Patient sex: M
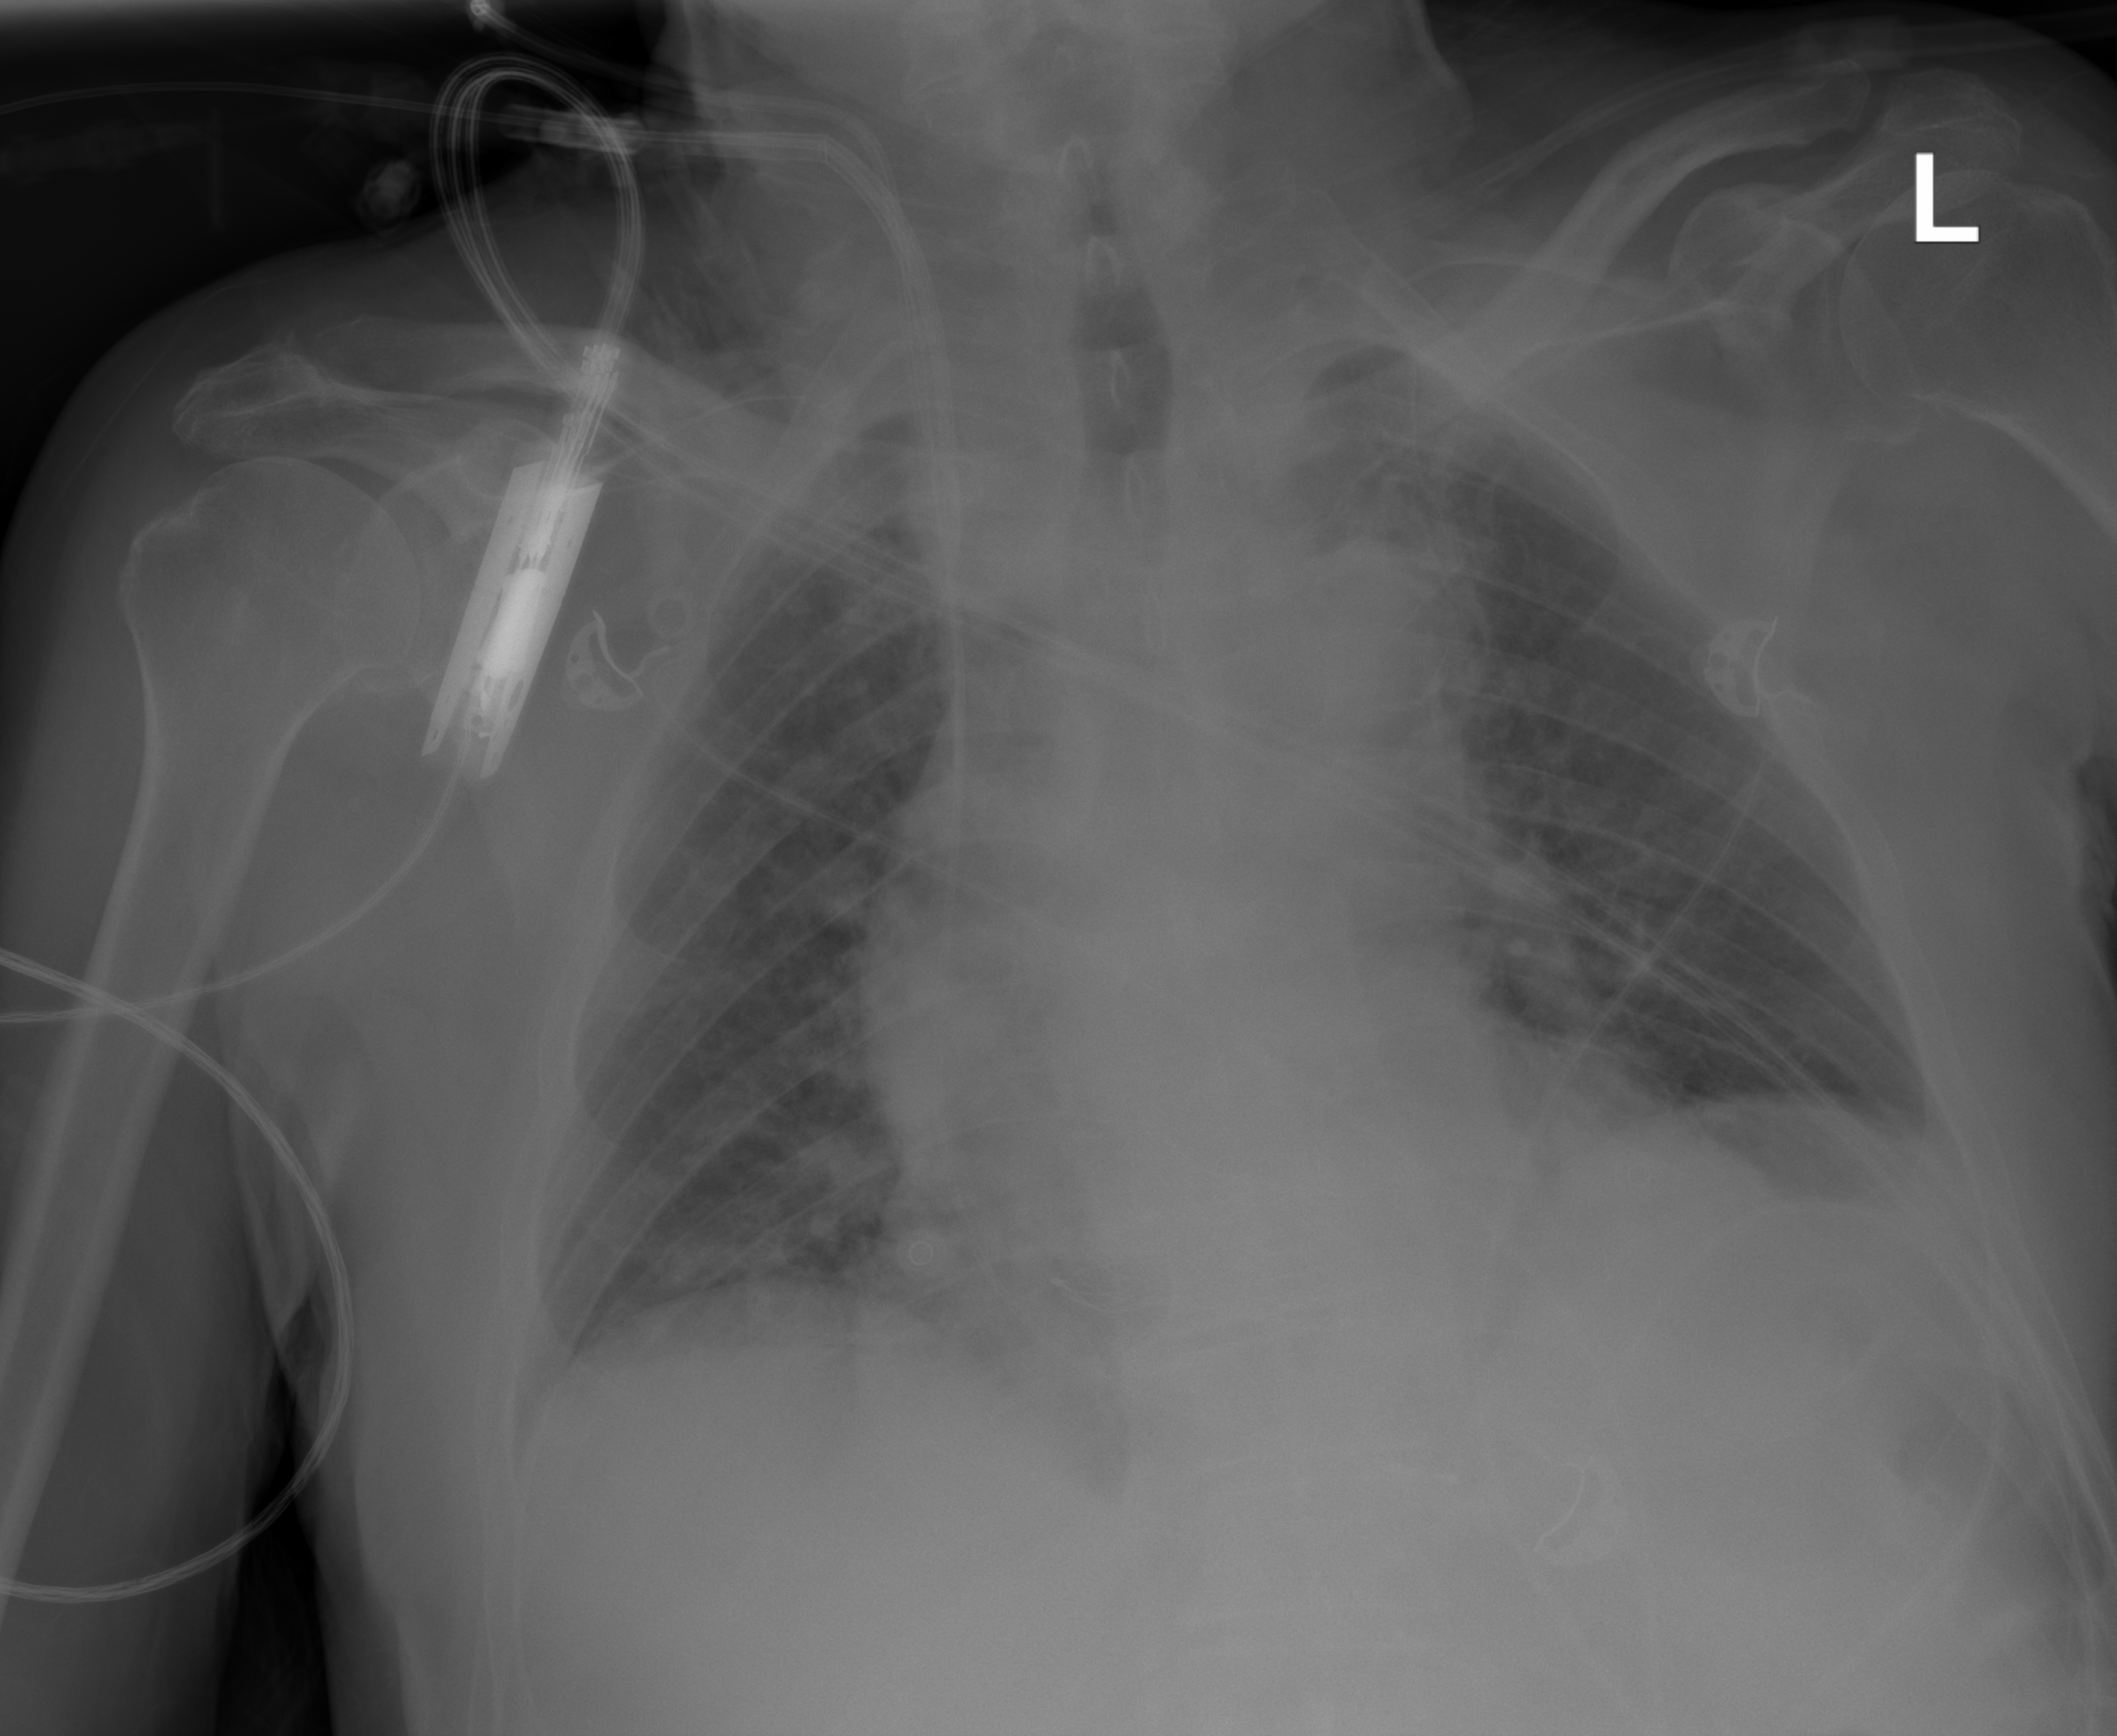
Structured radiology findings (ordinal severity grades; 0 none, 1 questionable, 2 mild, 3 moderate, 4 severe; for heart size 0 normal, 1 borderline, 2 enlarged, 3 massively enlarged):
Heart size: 2
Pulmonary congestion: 2
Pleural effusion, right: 0
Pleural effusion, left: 1
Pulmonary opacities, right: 0
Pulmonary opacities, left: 0
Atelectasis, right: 0
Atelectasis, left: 2